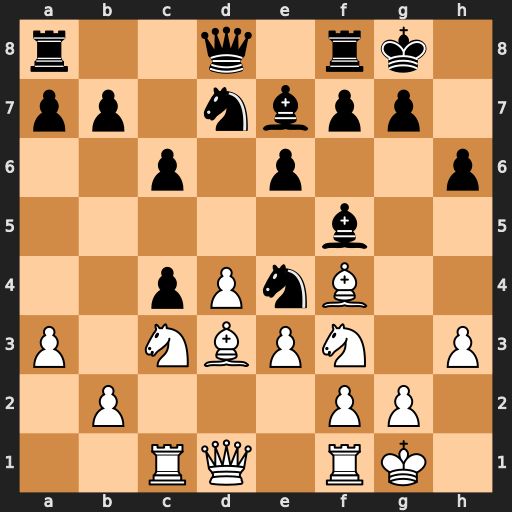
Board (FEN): r2q1rk1/pp1nbpp1/2p1p2p/5b2/2pPnB2/P1NBPN1P/1P3PP1/2RQ1RK1
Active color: w
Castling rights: -
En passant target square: -
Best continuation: Bxe4 Bxe4 Nxe4